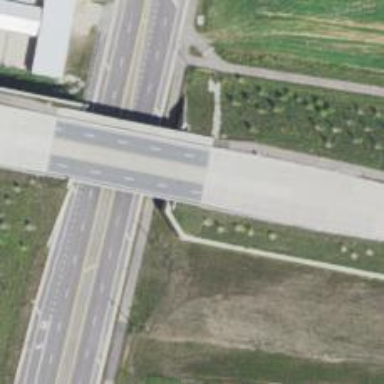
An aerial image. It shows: Bridge.